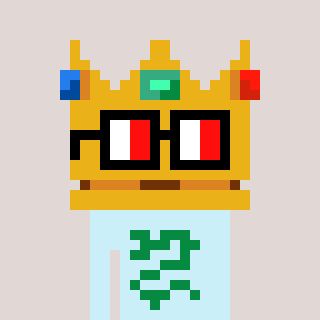
a pixel art character with square glasses with black frames and red eyes, a crown-shaped head and a cold-colored body on a warm background